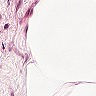
Metastatic tissue present: no